Question: I am trying to recreate an Apple app in Android. The Apple app includes a dual spinner (see image below). You can select a letter on the left hand side, and it finds the first item that starts with that letter on the right hand side (or rather, the last item of the previous letter, so the user is more likely to choose something and not just accept the first item).

Is there any way of achieving something similar in Android? I'm thinking of trying to use a dialog with a couple of ListViews, but I'm not sure if I'm barking up the wrong tree there?
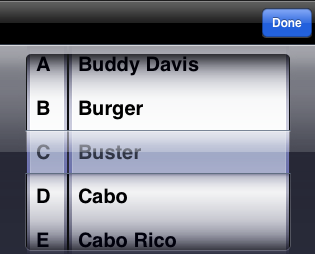
Answer: For the record, I was able to achieve the result I wanted using a custom dialog containing 2 ListViews side by side (with another View acting as a divider between them).